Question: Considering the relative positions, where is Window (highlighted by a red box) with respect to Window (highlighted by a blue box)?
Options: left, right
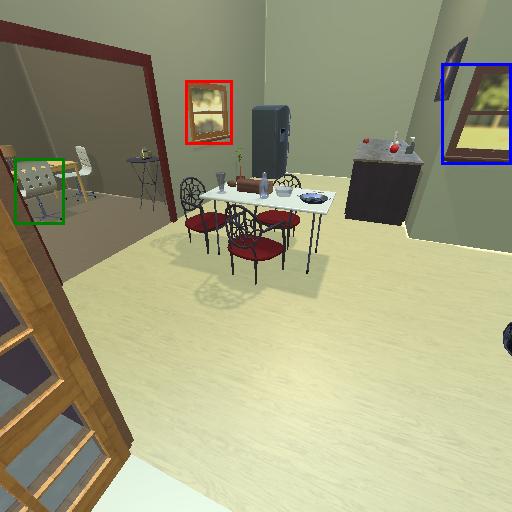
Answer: left